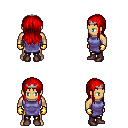
a pixel art fantasy rpg character, male body template, human, tanned skin, chain tabard jacket, gold greaves, red unkempt hairstyle, silver tiara, gold gloves, maroon shoes, four views (front, back, left, right), 2x2 character sprite sheet, small pixel art, hard edges, no anti-aliasing